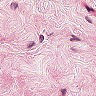
Metastatic tissue present: no